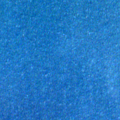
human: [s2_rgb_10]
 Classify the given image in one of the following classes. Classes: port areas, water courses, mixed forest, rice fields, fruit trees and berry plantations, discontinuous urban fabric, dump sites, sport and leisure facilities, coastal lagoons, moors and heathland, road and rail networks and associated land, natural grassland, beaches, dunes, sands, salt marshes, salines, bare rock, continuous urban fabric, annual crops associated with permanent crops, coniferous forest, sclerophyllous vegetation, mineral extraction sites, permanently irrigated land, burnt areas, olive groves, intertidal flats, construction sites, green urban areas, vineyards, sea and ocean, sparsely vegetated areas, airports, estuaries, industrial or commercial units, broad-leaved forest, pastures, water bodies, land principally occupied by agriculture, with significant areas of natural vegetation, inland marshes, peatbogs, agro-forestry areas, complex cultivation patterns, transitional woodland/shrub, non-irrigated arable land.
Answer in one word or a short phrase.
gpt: sea and ocean